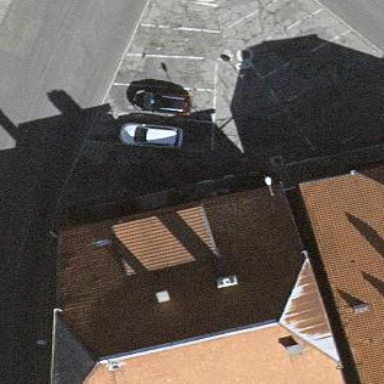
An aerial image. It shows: Parking area with surface.